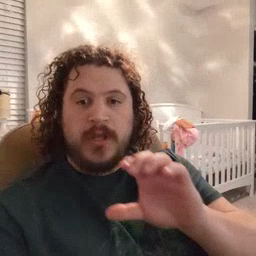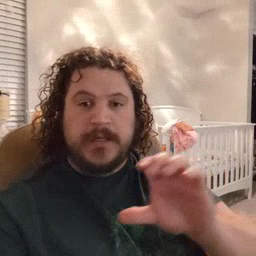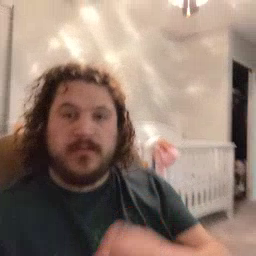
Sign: chocolate